Field crop: maize
Growth stage: 2
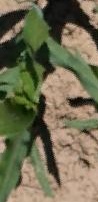
Species: maize